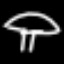
Label: mushroom